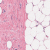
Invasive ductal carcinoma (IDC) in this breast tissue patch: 0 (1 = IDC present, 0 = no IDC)